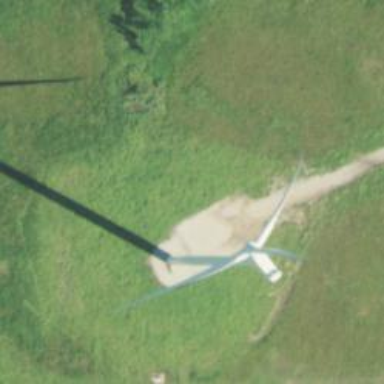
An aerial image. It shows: Wind power generator using wind turbines.